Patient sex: F
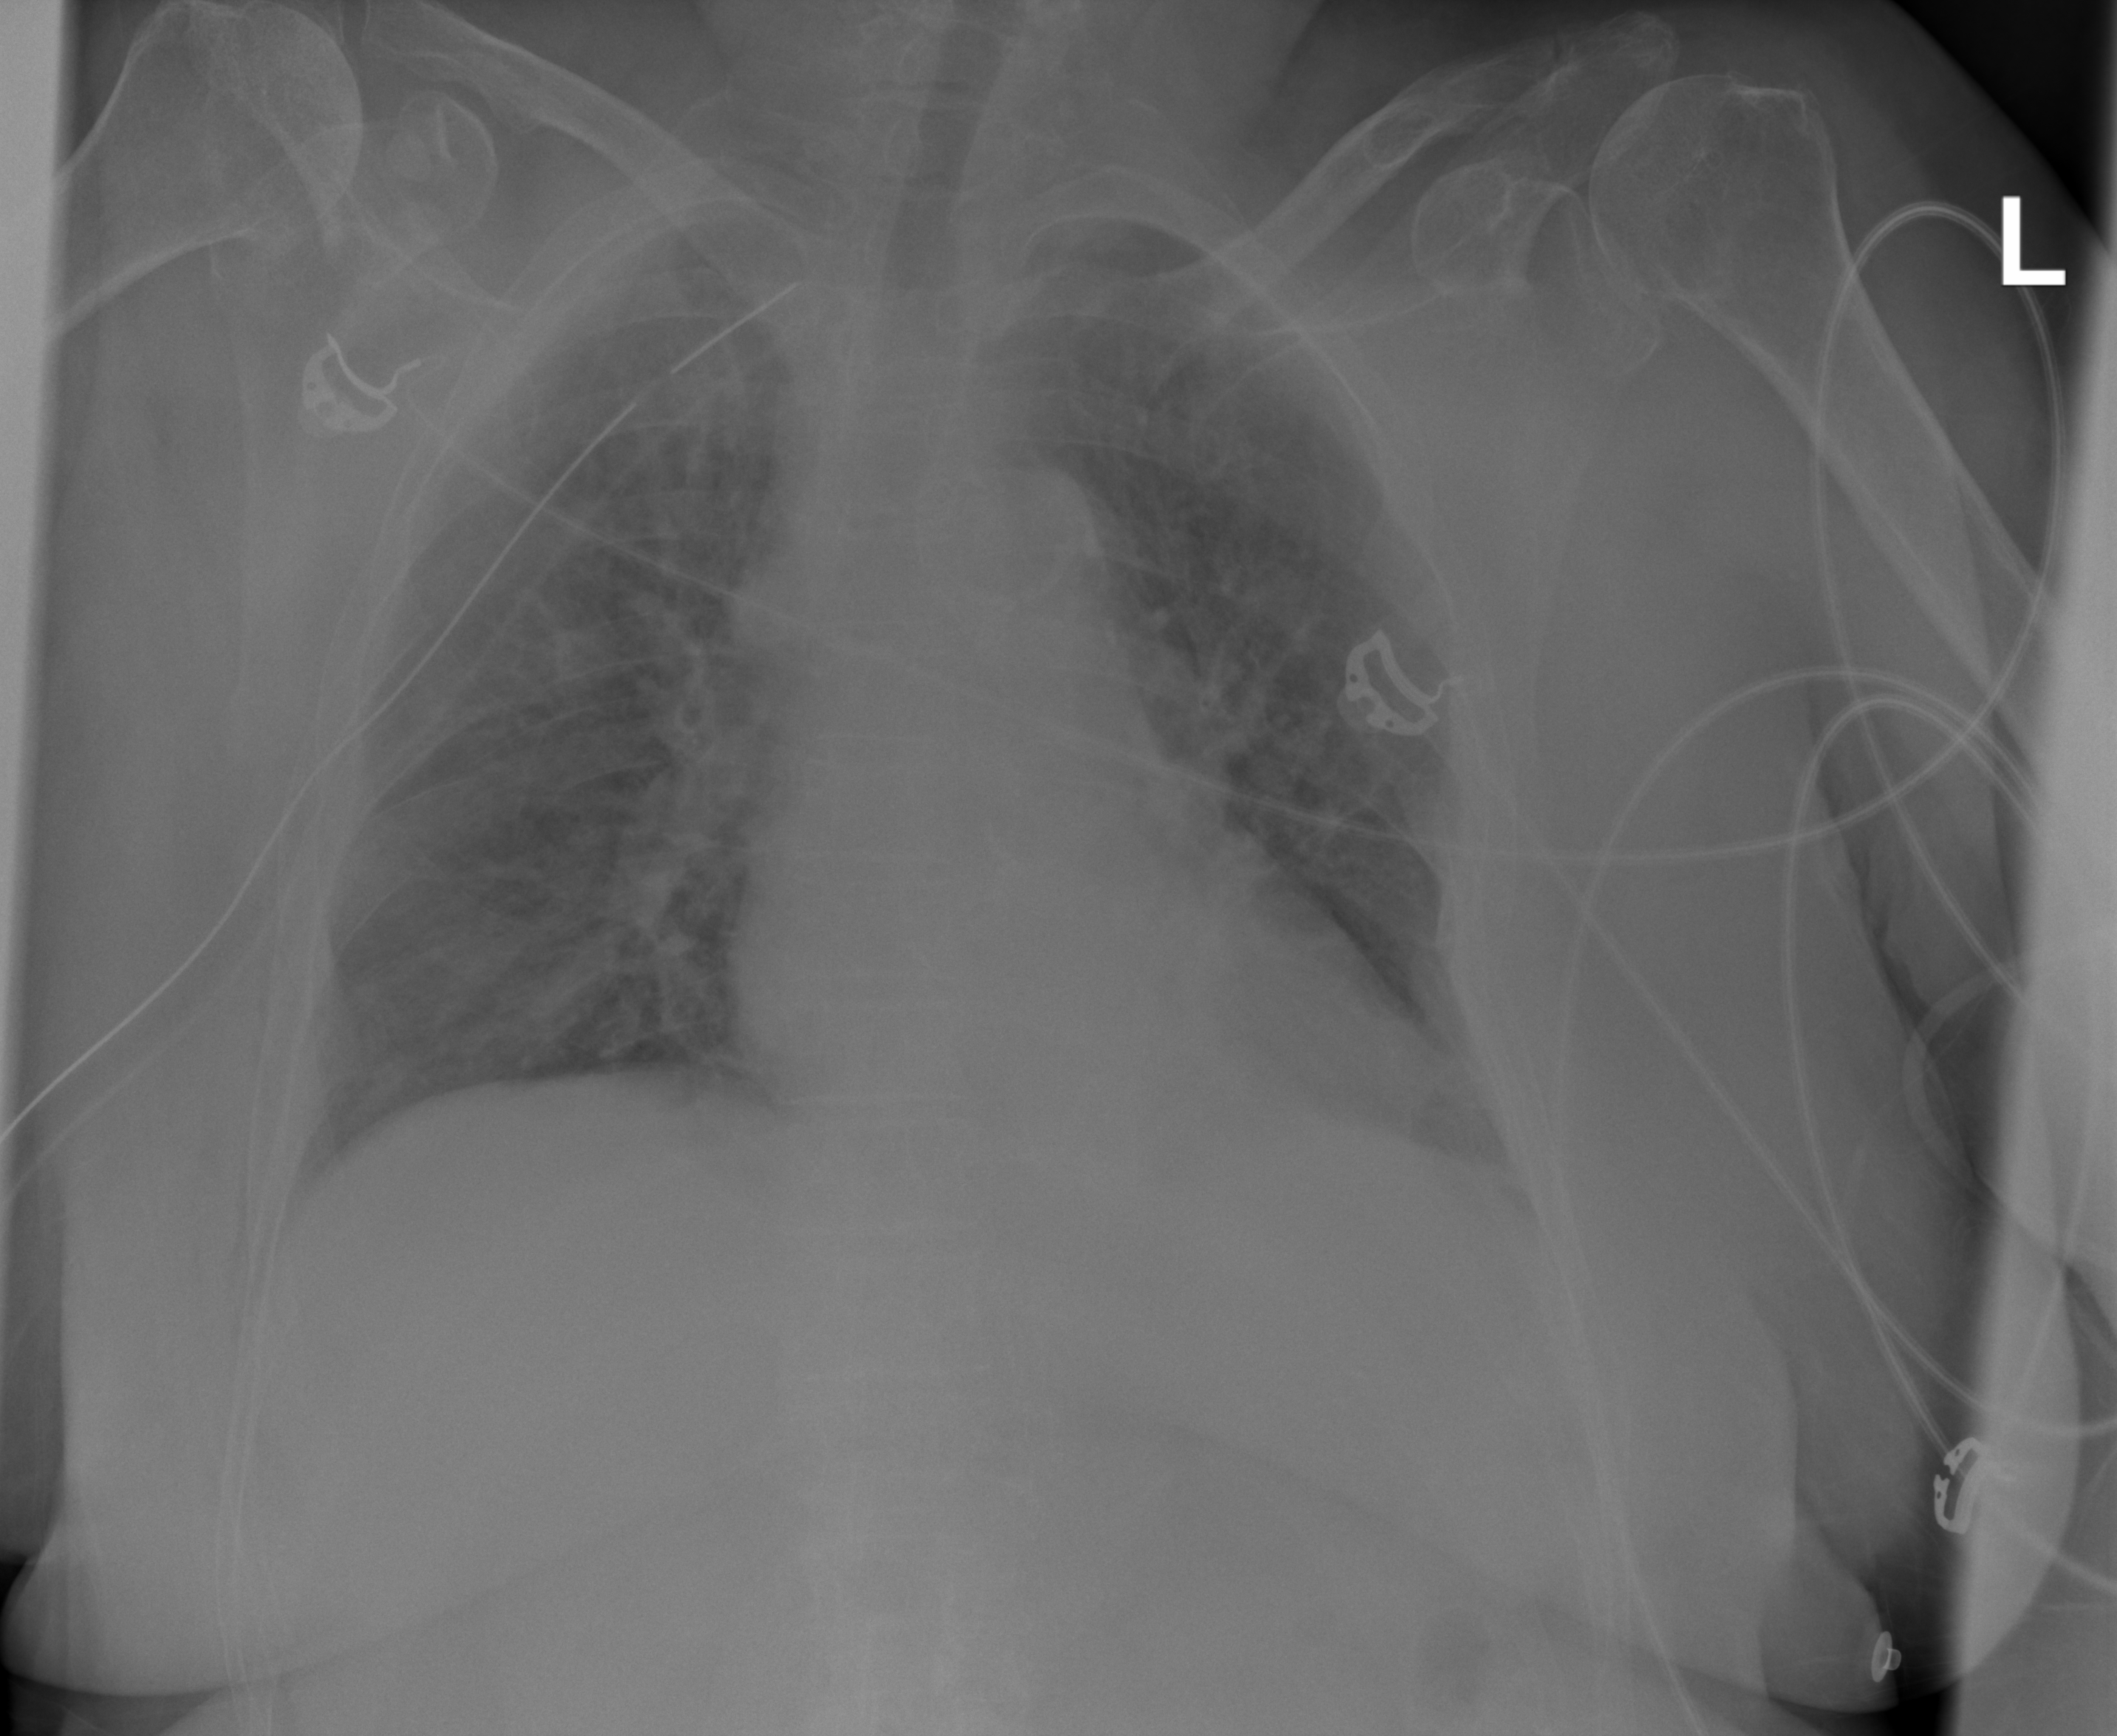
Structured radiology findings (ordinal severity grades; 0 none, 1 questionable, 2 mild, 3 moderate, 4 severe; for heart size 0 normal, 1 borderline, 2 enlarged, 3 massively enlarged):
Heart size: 1
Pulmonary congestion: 2
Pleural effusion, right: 0
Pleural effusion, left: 0
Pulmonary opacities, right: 2
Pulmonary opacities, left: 2
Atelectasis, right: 2
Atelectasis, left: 2